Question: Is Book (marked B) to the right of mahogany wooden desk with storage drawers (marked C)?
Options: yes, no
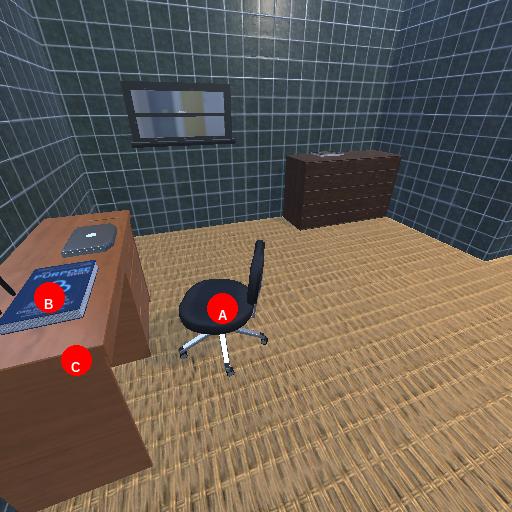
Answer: yes